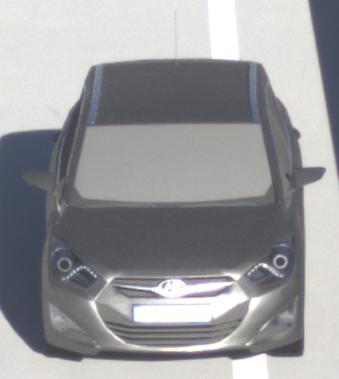
Make: Hyundai
Model: i40 Kombi 1.6 GDI
Detailed model: i40 (VF) Kombi
Model produced from: 2012/08
Model produced until: 2013/09
Doors: 5
Color: gray
Road condition: dry road
Daytime: sunrise or sunset
Contrast: medium contrast